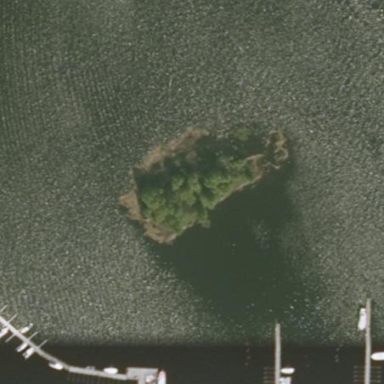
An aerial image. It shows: Island.